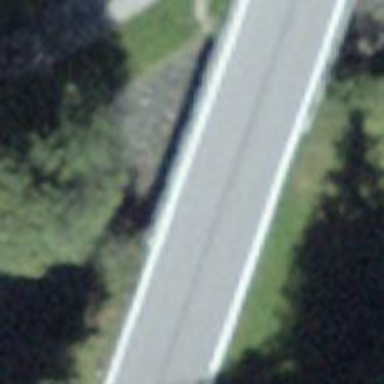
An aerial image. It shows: Tertiary road passing over bridge.